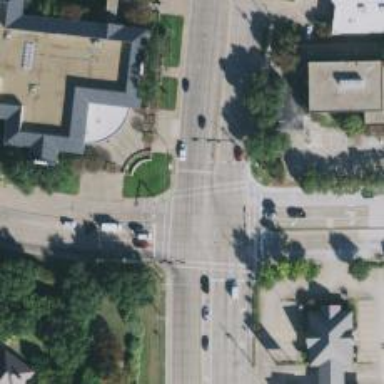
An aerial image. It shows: Marked footway crossing with line markings.